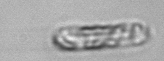
Label: Dactyliosolen_fragilissimus